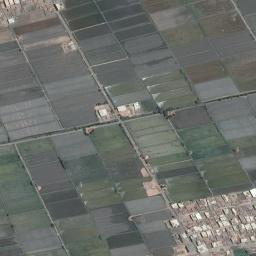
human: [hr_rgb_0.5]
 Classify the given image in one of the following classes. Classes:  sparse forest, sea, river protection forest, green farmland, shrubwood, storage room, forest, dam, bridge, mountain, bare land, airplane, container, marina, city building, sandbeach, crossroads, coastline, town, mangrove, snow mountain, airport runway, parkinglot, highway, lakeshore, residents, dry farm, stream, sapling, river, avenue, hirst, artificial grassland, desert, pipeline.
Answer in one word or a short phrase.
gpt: green farmland